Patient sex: F
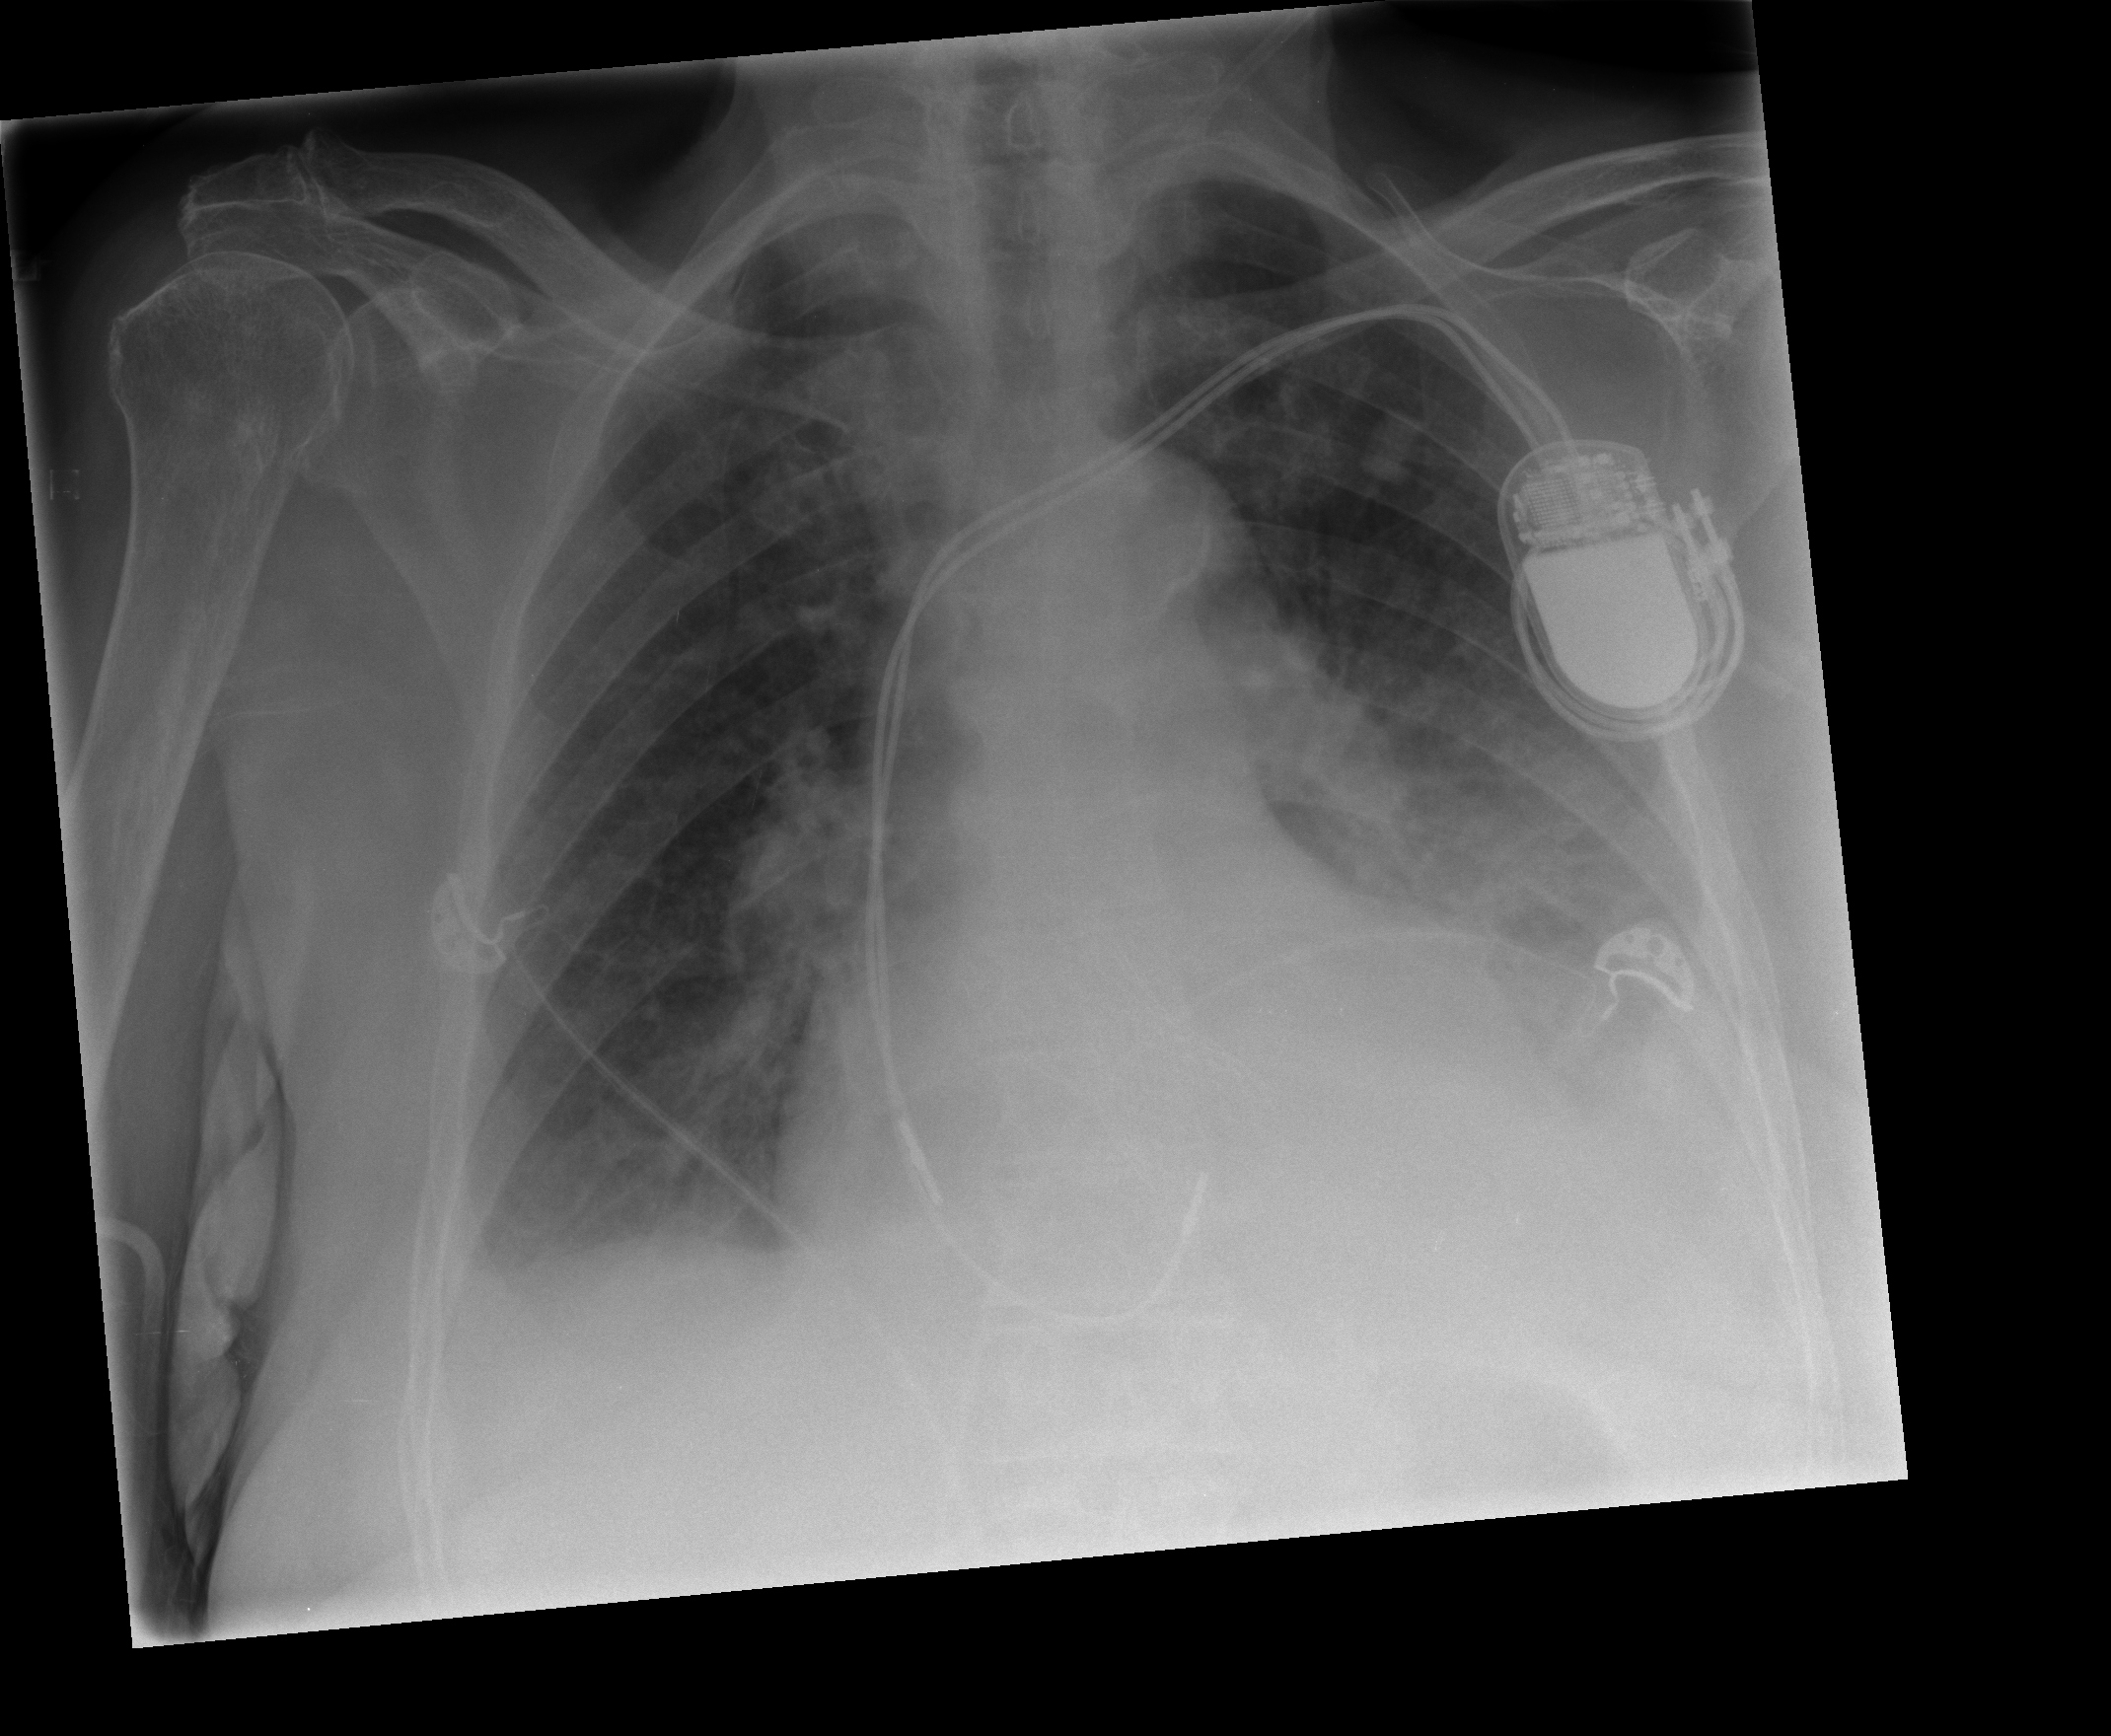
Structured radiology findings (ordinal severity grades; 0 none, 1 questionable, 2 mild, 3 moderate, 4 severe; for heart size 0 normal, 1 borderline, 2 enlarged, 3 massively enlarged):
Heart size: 1
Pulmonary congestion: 2
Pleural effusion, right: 1
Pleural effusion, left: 2
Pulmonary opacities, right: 0
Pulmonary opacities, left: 0
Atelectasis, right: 0
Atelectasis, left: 2